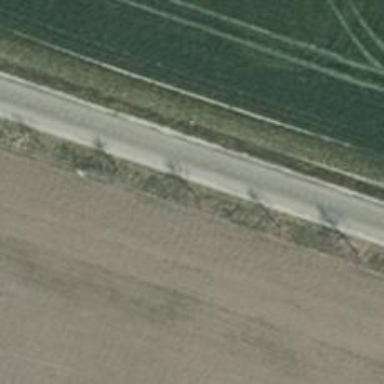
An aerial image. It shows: Avenue of trees.